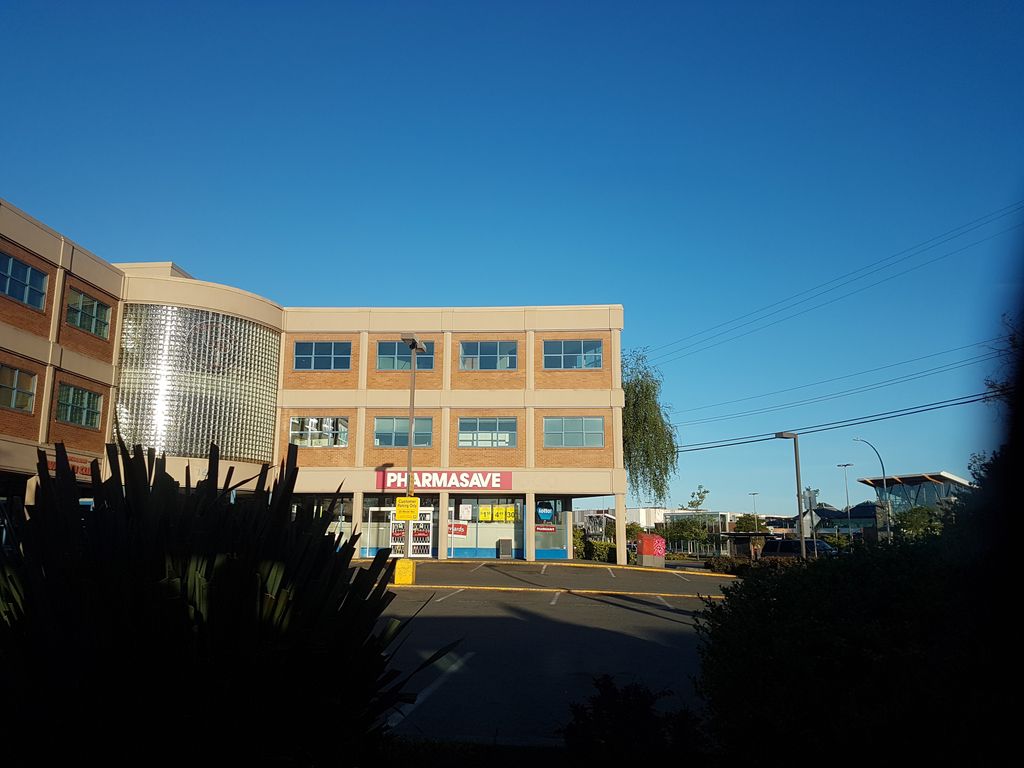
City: victoria